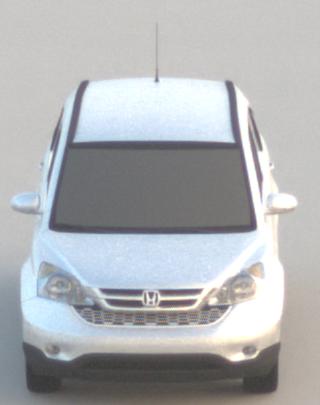
Make: Honda
Model: CR-V
Detailed model: CR-V (III) (04/10 - 10/12)
Model produced from: 2010
Model produced until: 2012
Doors: 5
Color: white
Road condition: dry road
Daytime: sunrise or sunset
Contrast: medium contrast